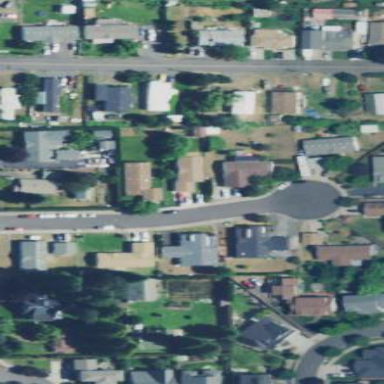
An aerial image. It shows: Residential area composed of single-family homes.